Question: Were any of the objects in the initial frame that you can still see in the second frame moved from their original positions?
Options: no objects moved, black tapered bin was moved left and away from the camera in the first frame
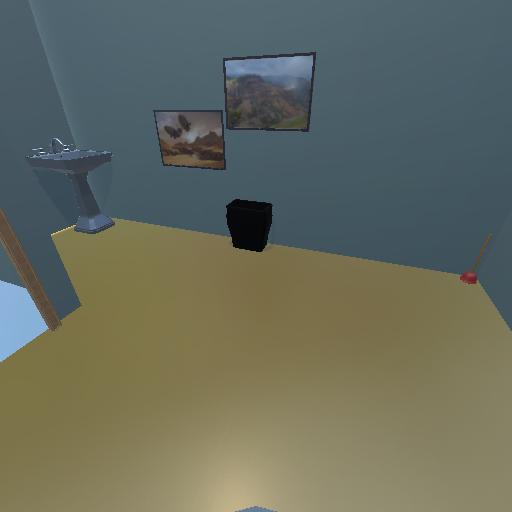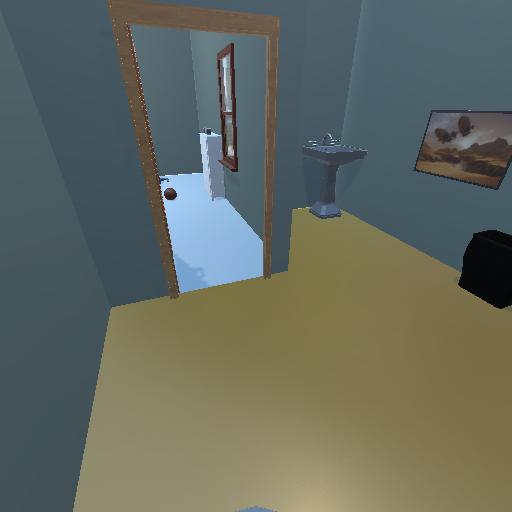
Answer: no objects moved